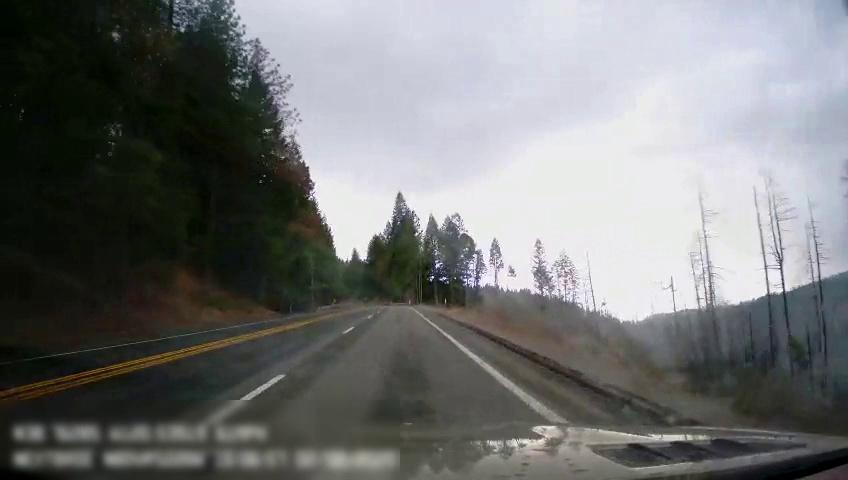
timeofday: Day
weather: Cloudy
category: Drivable Space
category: Lanes | Opposite Lane
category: Lanes | Opposite Lane
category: Lanes | Alternate Lane
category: Lanes | Current Lane
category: Lanes | Current Lane